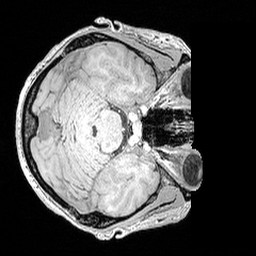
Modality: MP2RAGE
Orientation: axial
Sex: female
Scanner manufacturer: siemens
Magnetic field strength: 3 T
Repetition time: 5 s
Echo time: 0.00292 s